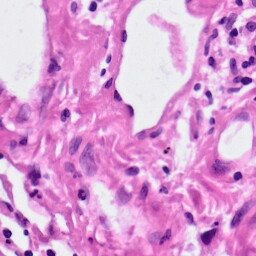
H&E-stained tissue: Lung